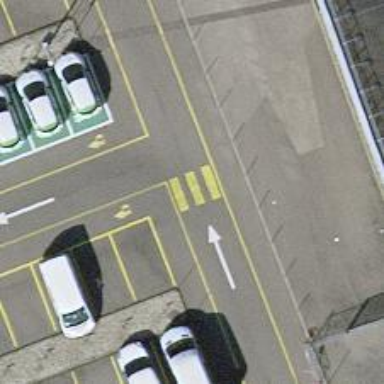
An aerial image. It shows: Uncontrolled zebra crossing on the road.